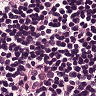
Metastatic tissue present: no